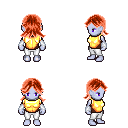
a pixel art fantasy rpg character, female body template, dark elf, purple skin, gold chest armor, white pants, red loose hair, white cloth bracers, four views (front, back, left, right), 2x2 character sprite sheet, small pixel art, hard edges, no anti-aliasing